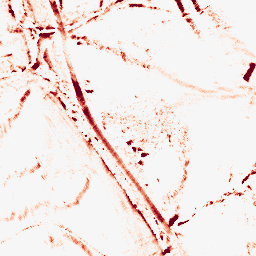
Category: morphological
Decomposition family: morphological_diamond
Decomposition parameters: operation: opening
radius: 5
Upsampling method: bicubic
Upsampling parameters: scale: 8
Upsampling scale: 8